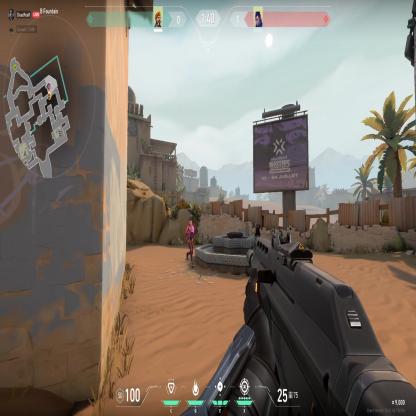
Label: enemy